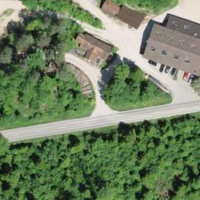
EUNIS habitat code: 56
Species observed at this site:
Volucella pellucens